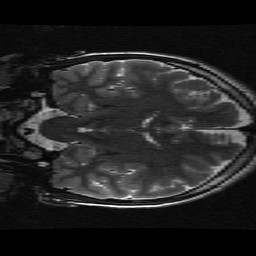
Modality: T2w
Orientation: coronal
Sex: female
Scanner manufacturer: ge
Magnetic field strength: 3 T
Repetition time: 5 s
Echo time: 0.1012 s